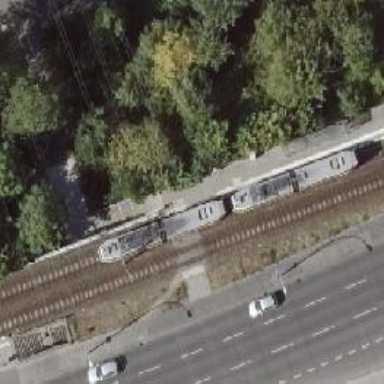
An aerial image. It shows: Uncontrolled tram crossing.